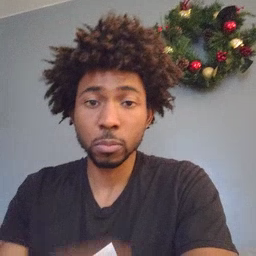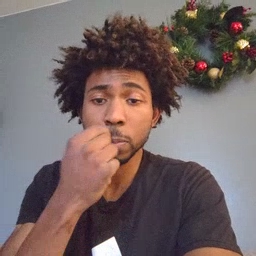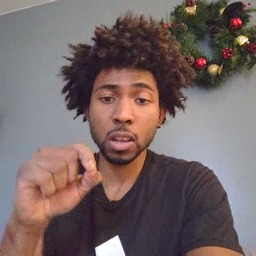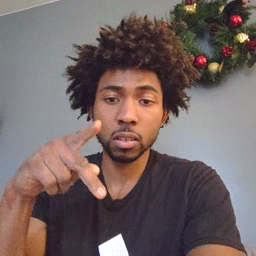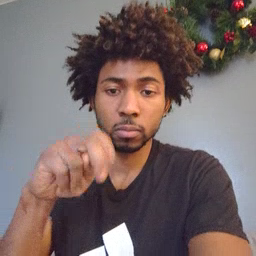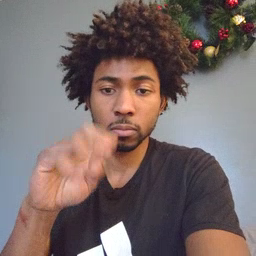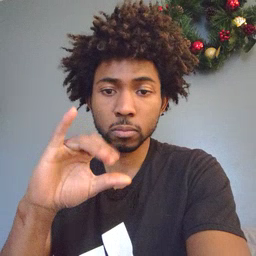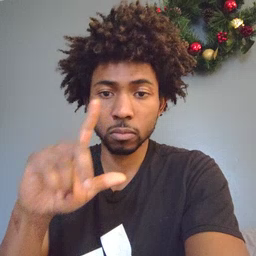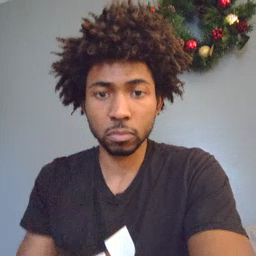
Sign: pencil